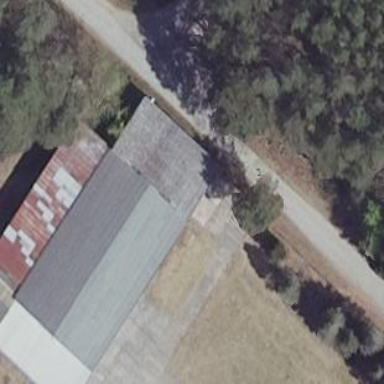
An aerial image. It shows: Hangar.